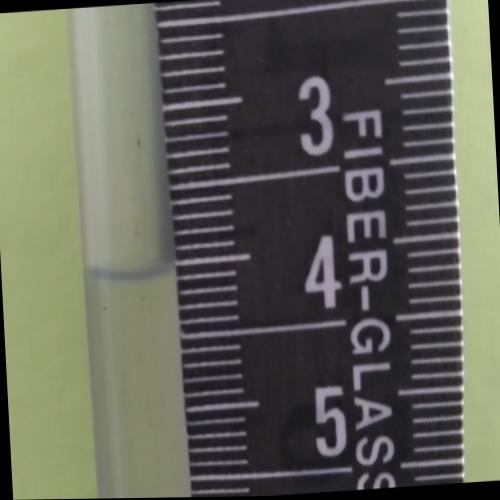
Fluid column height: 4.0 cm